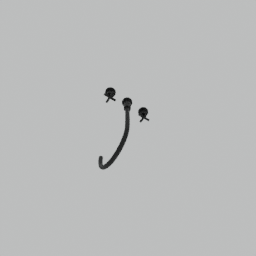
Label: appliances